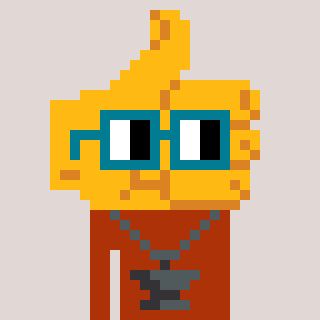
a pixel art character with square dark green glasses, a thumbsup-shaped head and a hotbrown-colored body on a warm background